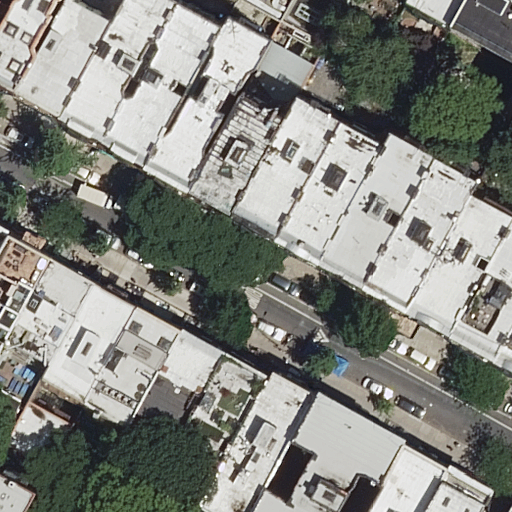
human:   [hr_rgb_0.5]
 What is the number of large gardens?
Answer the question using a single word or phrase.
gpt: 0

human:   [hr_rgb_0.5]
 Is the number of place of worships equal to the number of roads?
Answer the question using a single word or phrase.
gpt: yes

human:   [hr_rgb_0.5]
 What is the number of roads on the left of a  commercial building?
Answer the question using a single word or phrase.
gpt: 0

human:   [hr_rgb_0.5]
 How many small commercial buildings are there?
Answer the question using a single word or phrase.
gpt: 0

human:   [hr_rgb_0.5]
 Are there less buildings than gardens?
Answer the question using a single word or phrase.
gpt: no

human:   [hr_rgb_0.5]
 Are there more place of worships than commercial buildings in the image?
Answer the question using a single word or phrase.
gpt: yes

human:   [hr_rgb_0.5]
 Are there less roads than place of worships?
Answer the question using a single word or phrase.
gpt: no

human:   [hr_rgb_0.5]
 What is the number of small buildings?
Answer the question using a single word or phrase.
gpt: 9

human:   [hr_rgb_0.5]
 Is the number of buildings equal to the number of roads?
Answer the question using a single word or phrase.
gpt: no

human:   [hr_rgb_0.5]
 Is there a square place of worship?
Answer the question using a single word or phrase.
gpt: no

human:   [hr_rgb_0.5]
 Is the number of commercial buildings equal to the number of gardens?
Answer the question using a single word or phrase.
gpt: no

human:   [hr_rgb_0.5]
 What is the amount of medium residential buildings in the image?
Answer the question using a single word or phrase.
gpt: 22

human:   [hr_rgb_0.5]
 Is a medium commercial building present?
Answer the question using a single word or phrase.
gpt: no

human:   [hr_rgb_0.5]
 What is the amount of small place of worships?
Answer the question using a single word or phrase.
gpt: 0

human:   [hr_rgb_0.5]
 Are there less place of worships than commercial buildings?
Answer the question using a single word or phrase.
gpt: no

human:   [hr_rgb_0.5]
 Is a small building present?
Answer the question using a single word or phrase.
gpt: yes

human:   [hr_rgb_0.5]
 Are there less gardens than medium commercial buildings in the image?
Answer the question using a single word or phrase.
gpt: no

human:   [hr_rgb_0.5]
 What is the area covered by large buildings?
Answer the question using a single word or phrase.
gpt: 645m2

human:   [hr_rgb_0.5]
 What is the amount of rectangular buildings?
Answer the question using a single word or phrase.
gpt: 22

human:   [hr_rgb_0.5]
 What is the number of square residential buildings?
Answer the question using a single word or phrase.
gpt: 0

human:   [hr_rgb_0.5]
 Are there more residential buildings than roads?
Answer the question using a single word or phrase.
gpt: yes

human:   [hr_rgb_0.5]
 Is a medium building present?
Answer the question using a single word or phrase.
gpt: yes

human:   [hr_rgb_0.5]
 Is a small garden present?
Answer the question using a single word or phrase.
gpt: no

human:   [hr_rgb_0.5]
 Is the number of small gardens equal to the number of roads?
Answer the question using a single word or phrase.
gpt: no

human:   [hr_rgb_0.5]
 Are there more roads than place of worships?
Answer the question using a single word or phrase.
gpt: no

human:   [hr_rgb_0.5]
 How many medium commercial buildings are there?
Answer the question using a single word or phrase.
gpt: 0

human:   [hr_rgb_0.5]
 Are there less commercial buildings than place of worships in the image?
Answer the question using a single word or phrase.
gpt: yes

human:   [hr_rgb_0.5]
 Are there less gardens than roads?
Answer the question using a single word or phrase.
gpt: no

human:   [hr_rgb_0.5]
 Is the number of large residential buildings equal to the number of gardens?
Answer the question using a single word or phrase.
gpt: no

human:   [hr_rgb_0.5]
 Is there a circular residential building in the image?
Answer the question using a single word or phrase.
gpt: no

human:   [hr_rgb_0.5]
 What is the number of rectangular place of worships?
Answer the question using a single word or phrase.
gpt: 0

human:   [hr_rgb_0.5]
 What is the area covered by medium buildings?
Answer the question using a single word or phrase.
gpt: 5055m2

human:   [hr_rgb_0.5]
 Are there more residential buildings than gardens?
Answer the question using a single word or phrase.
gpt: yes

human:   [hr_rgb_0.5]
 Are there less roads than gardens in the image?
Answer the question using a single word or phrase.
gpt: no

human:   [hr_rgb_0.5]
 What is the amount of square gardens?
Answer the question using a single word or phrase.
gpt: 0

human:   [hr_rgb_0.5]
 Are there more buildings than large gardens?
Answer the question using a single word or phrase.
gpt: yes